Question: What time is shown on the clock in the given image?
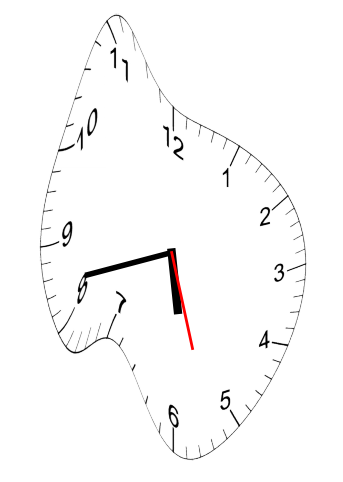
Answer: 05:42:27